Interaction volume radius: 5 \u00c5
Interaction volume height: 10 \u00c5
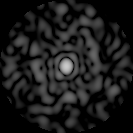
Disorder parameter: 0.7901